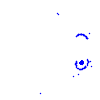
Particle: pion